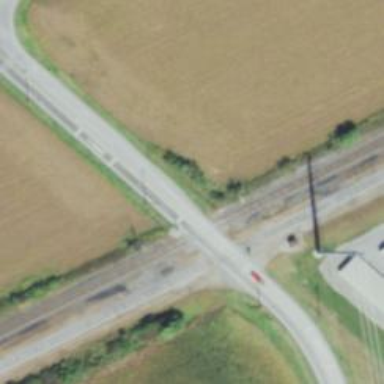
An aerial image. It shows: Level crossing along the railway.